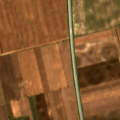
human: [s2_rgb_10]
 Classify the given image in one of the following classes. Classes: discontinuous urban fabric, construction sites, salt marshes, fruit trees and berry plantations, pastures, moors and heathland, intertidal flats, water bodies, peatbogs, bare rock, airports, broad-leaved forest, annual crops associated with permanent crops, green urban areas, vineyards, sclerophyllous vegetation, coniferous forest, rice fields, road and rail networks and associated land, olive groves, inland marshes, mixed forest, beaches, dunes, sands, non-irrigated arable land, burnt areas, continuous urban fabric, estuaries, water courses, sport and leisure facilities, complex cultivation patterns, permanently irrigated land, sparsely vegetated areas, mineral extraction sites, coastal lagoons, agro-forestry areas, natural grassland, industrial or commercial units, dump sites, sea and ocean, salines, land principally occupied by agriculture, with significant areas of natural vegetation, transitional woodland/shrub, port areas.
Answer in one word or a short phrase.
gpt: non-irrigated arable land